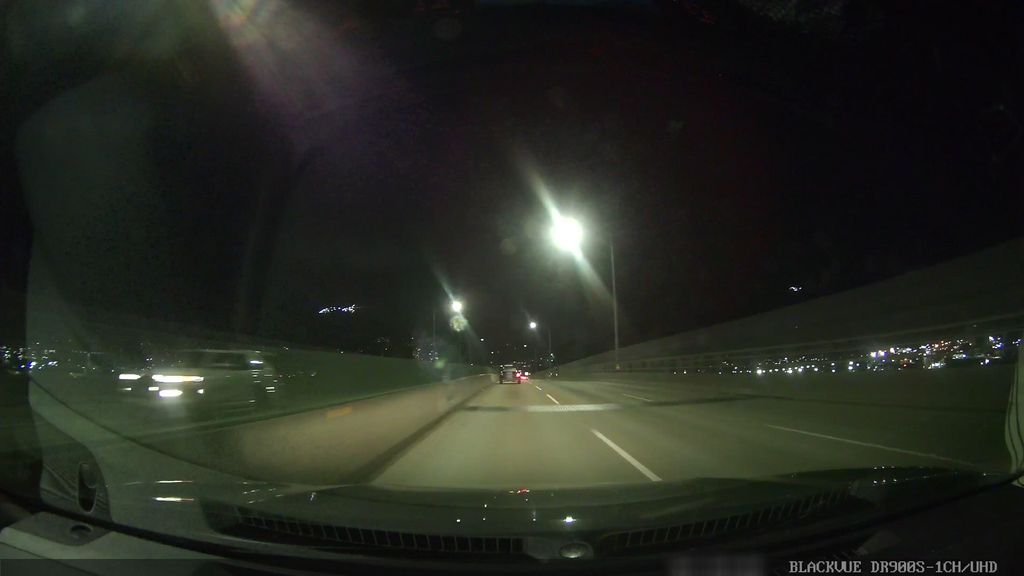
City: vancouver